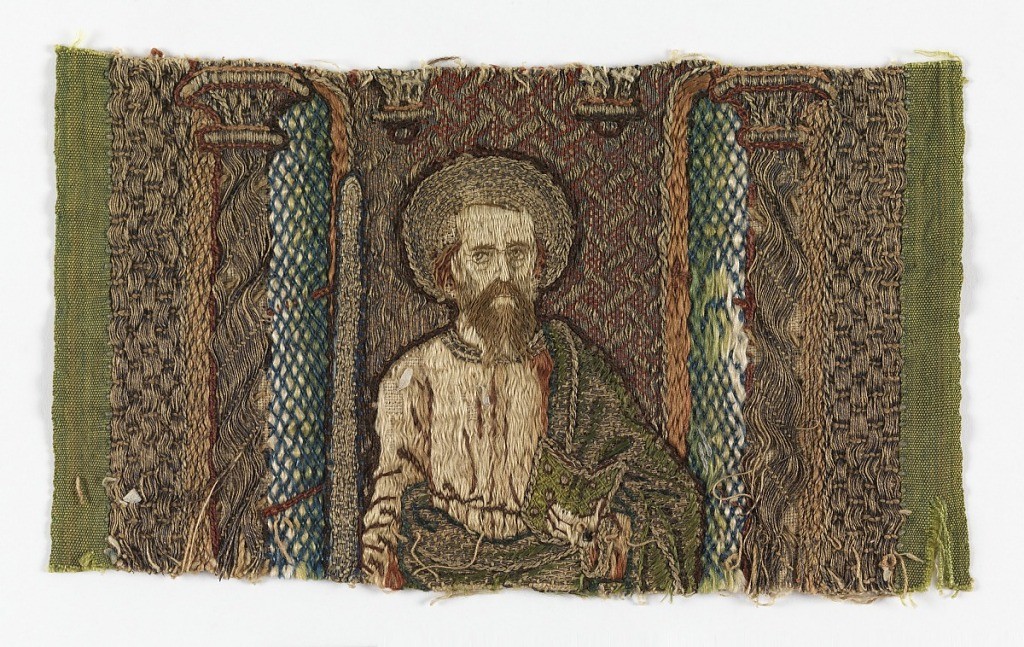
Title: Orphrey fragment
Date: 16th century
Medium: silk, metallic thread on linen Technique: embroidered
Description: Part of an orphrey with the head of a saint.